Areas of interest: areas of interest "Medical"
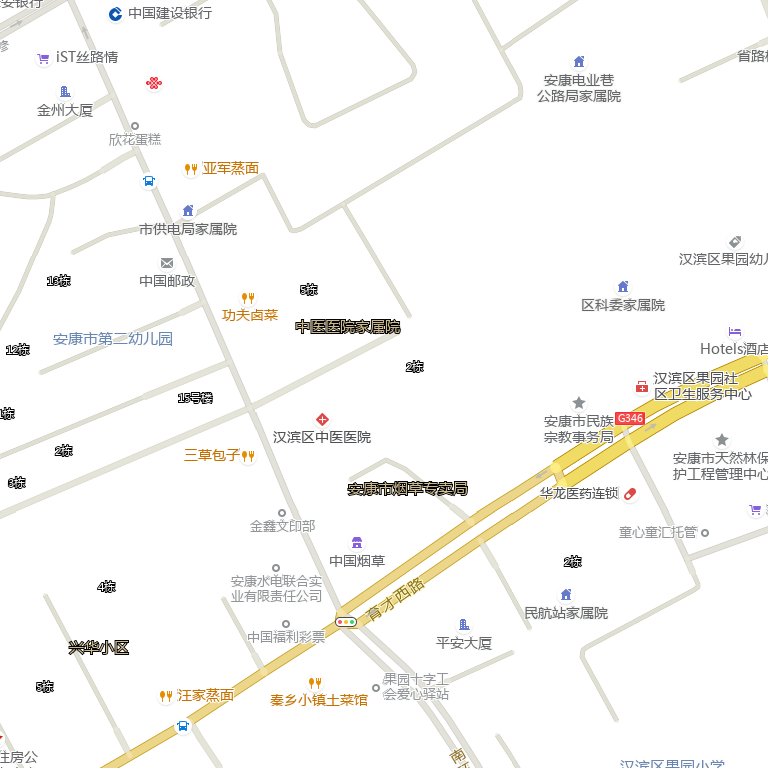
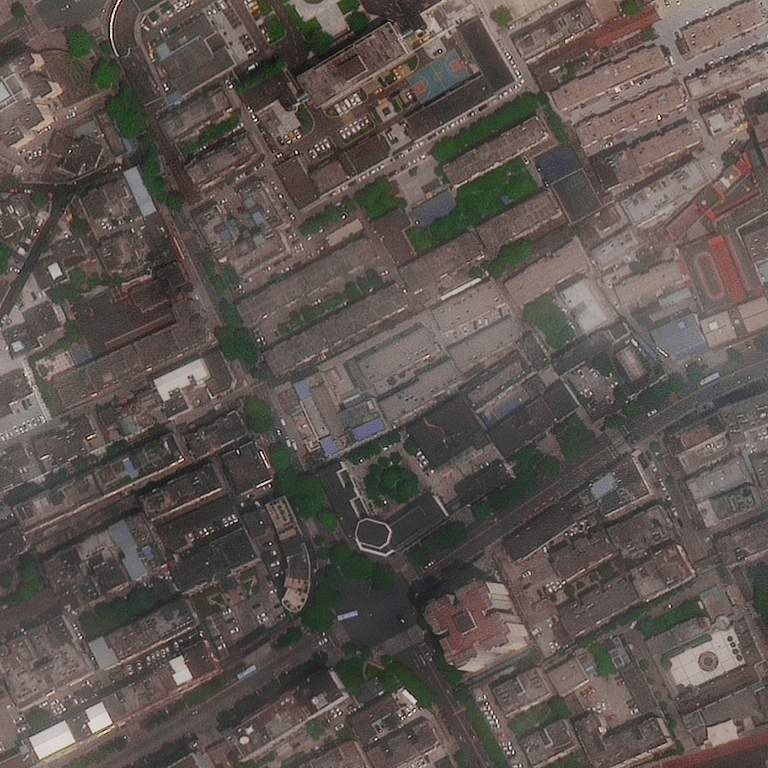